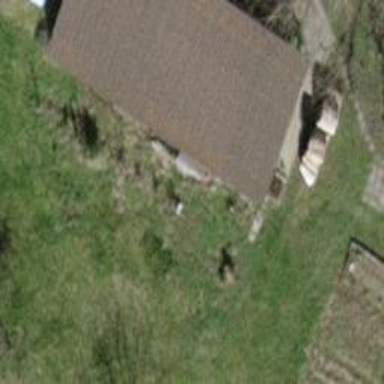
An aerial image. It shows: Garage.